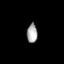
Tissue: lung
Cell type: Epithelial cells
Senescence score: 0.1436
Nuclear area (px): 202
Mean DAPI intensity: 162.411